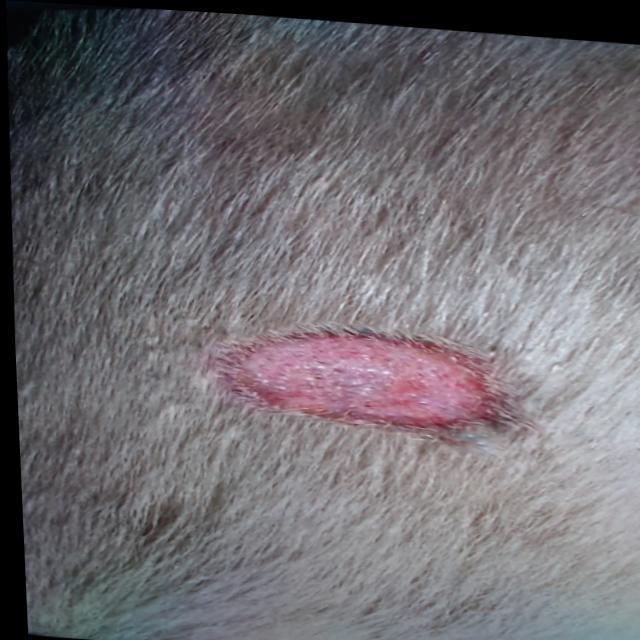
Canine ringworm (Dermatophytosis) — fungal infection caused by Microsporum or Trichophyton. Presents with circular alopecia, scaling, crusting, and broken hairs.